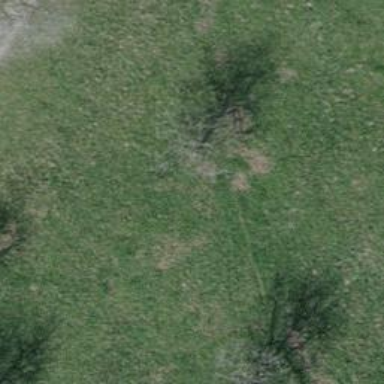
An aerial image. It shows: Single tag "natural: tree."